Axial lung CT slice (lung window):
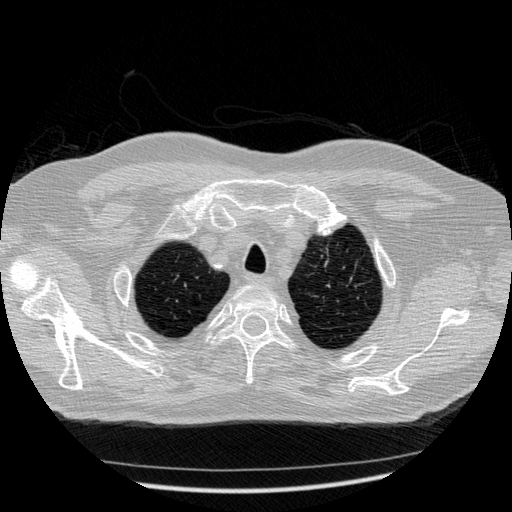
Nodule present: no